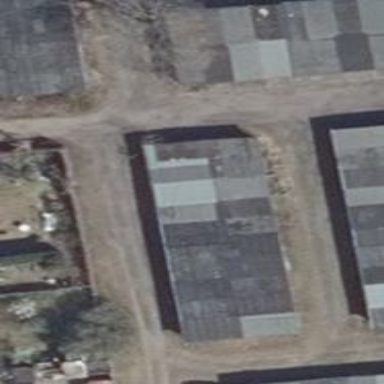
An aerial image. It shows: Group of garages.